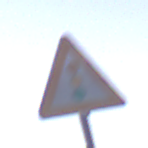
Verkehrszeichen: Lichtzeichenanlage
Umgebung: Outdoor, Nature
Tageszeit: Dusk
Wetter: Clear
Licht: Natural
Jahreszeit: NotSpecified
Kontrast: LowContrast